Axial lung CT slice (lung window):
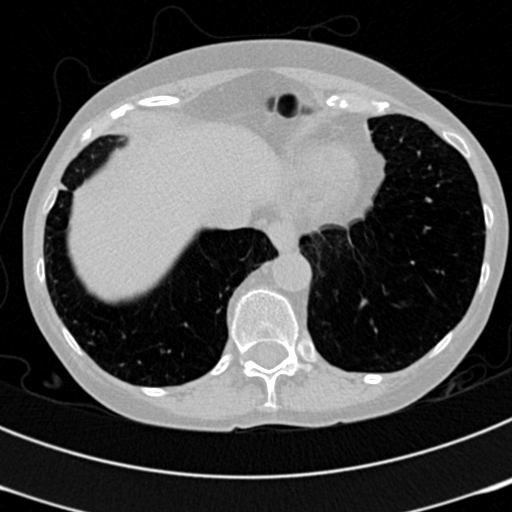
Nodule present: no